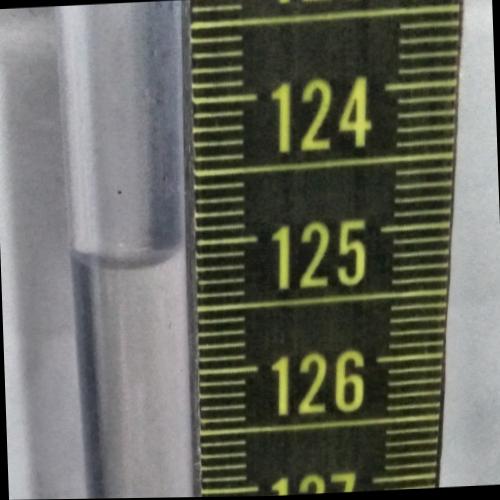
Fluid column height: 125.1 cm